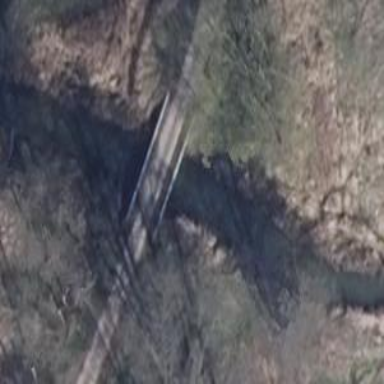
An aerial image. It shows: Concrete track on bridge with top-grade surface.